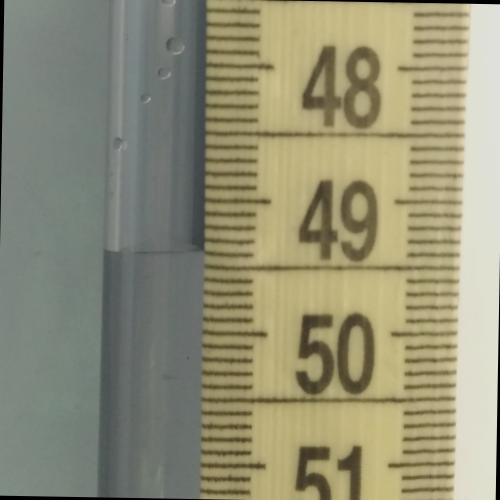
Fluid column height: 49.4 cm